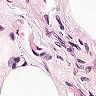
Metastatic tissue present: no